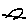
Label: line